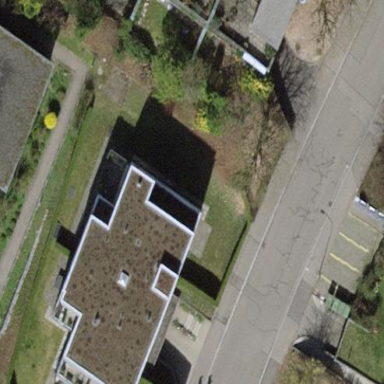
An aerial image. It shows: View of apartment building.